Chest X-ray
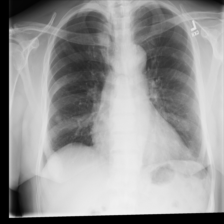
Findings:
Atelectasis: negative
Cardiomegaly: negative
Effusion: negative
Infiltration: negative
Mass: positive
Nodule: negative
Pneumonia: negative
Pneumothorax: negative
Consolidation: negative
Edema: negative
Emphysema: negative
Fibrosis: negative
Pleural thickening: negative
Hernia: negative